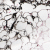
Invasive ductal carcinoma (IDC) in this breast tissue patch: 0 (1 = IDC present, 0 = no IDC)